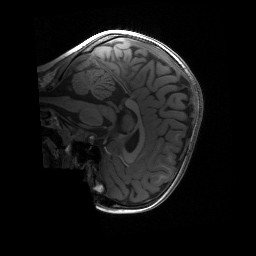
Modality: T1w
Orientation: sagittal
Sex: male
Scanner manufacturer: siemens
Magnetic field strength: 3 T
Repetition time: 1.9 s
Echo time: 0.00243 s